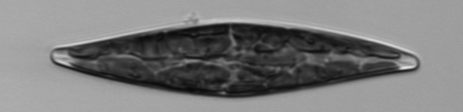
Label: Pleurosigma